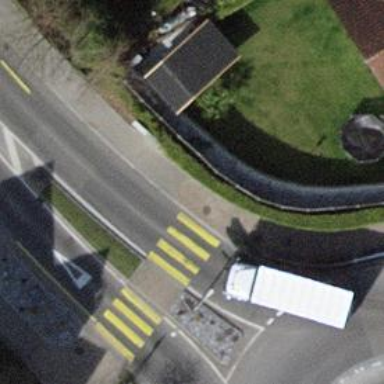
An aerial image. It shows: Uncontrolled zebra crossing on the road.